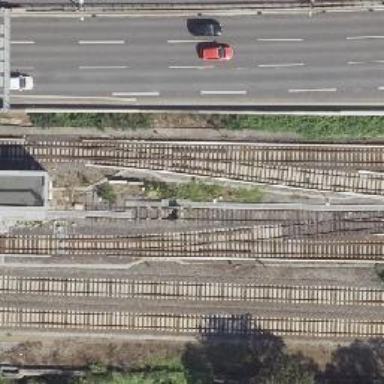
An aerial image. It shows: Siding service railway track for electrified light rail.